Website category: sports
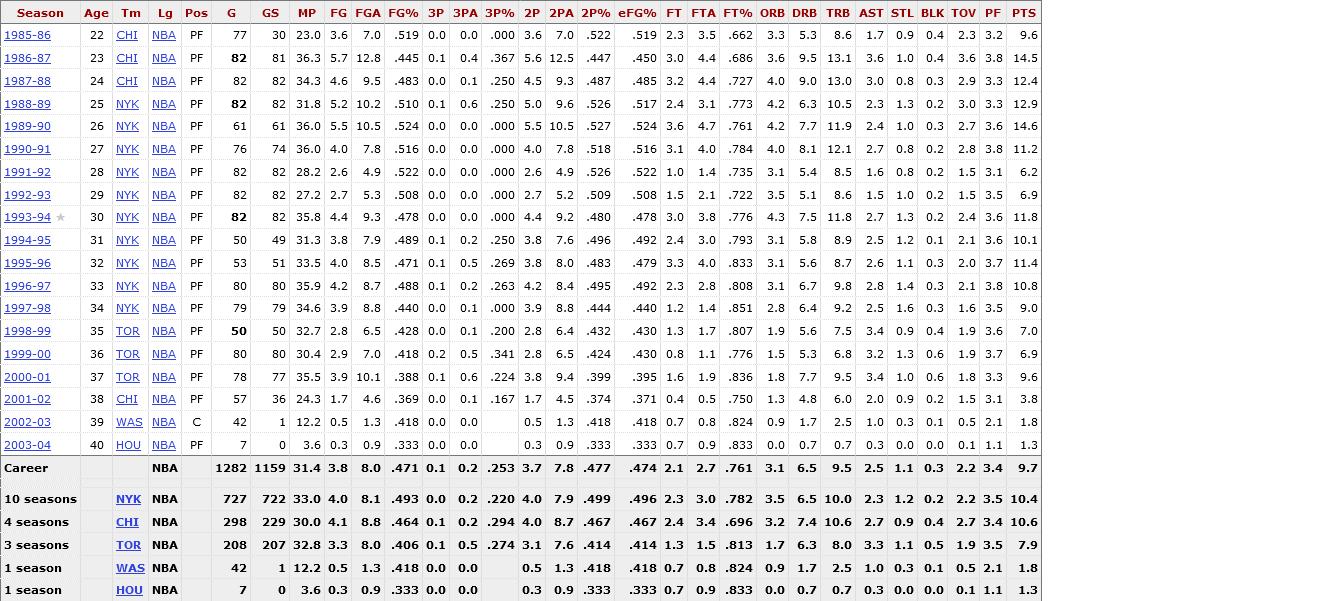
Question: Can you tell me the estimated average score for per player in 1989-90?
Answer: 14.6

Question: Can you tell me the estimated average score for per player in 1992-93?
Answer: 6.9

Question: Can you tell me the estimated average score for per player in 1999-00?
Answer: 6.9

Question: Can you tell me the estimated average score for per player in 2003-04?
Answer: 1.3

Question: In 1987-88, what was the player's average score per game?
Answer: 12.4

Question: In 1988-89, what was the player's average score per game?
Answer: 12.9

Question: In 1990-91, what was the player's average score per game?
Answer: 11.2

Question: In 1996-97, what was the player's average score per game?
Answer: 10.8

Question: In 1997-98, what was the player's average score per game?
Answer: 9.0

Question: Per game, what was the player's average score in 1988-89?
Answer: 12.9

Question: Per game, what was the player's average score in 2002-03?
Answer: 1.8